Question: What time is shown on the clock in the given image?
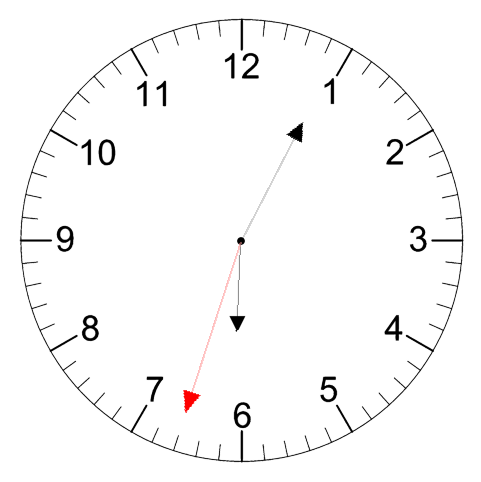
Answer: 06:04:33